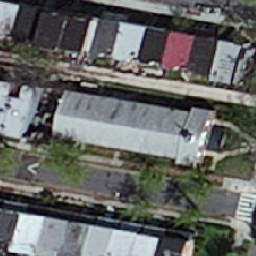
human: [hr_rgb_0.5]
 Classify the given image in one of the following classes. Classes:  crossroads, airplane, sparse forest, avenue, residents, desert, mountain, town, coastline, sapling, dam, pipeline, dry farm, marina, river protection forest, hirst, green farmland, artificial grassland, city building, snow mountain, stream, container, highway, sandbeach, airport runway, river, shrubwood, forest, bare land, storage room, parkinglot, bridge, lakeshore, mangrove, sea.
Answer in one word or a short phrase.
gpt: city building